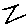
Label: zigzag